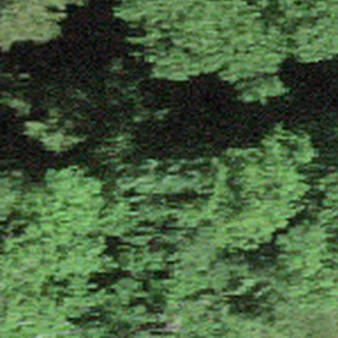
Label: other